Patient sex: M
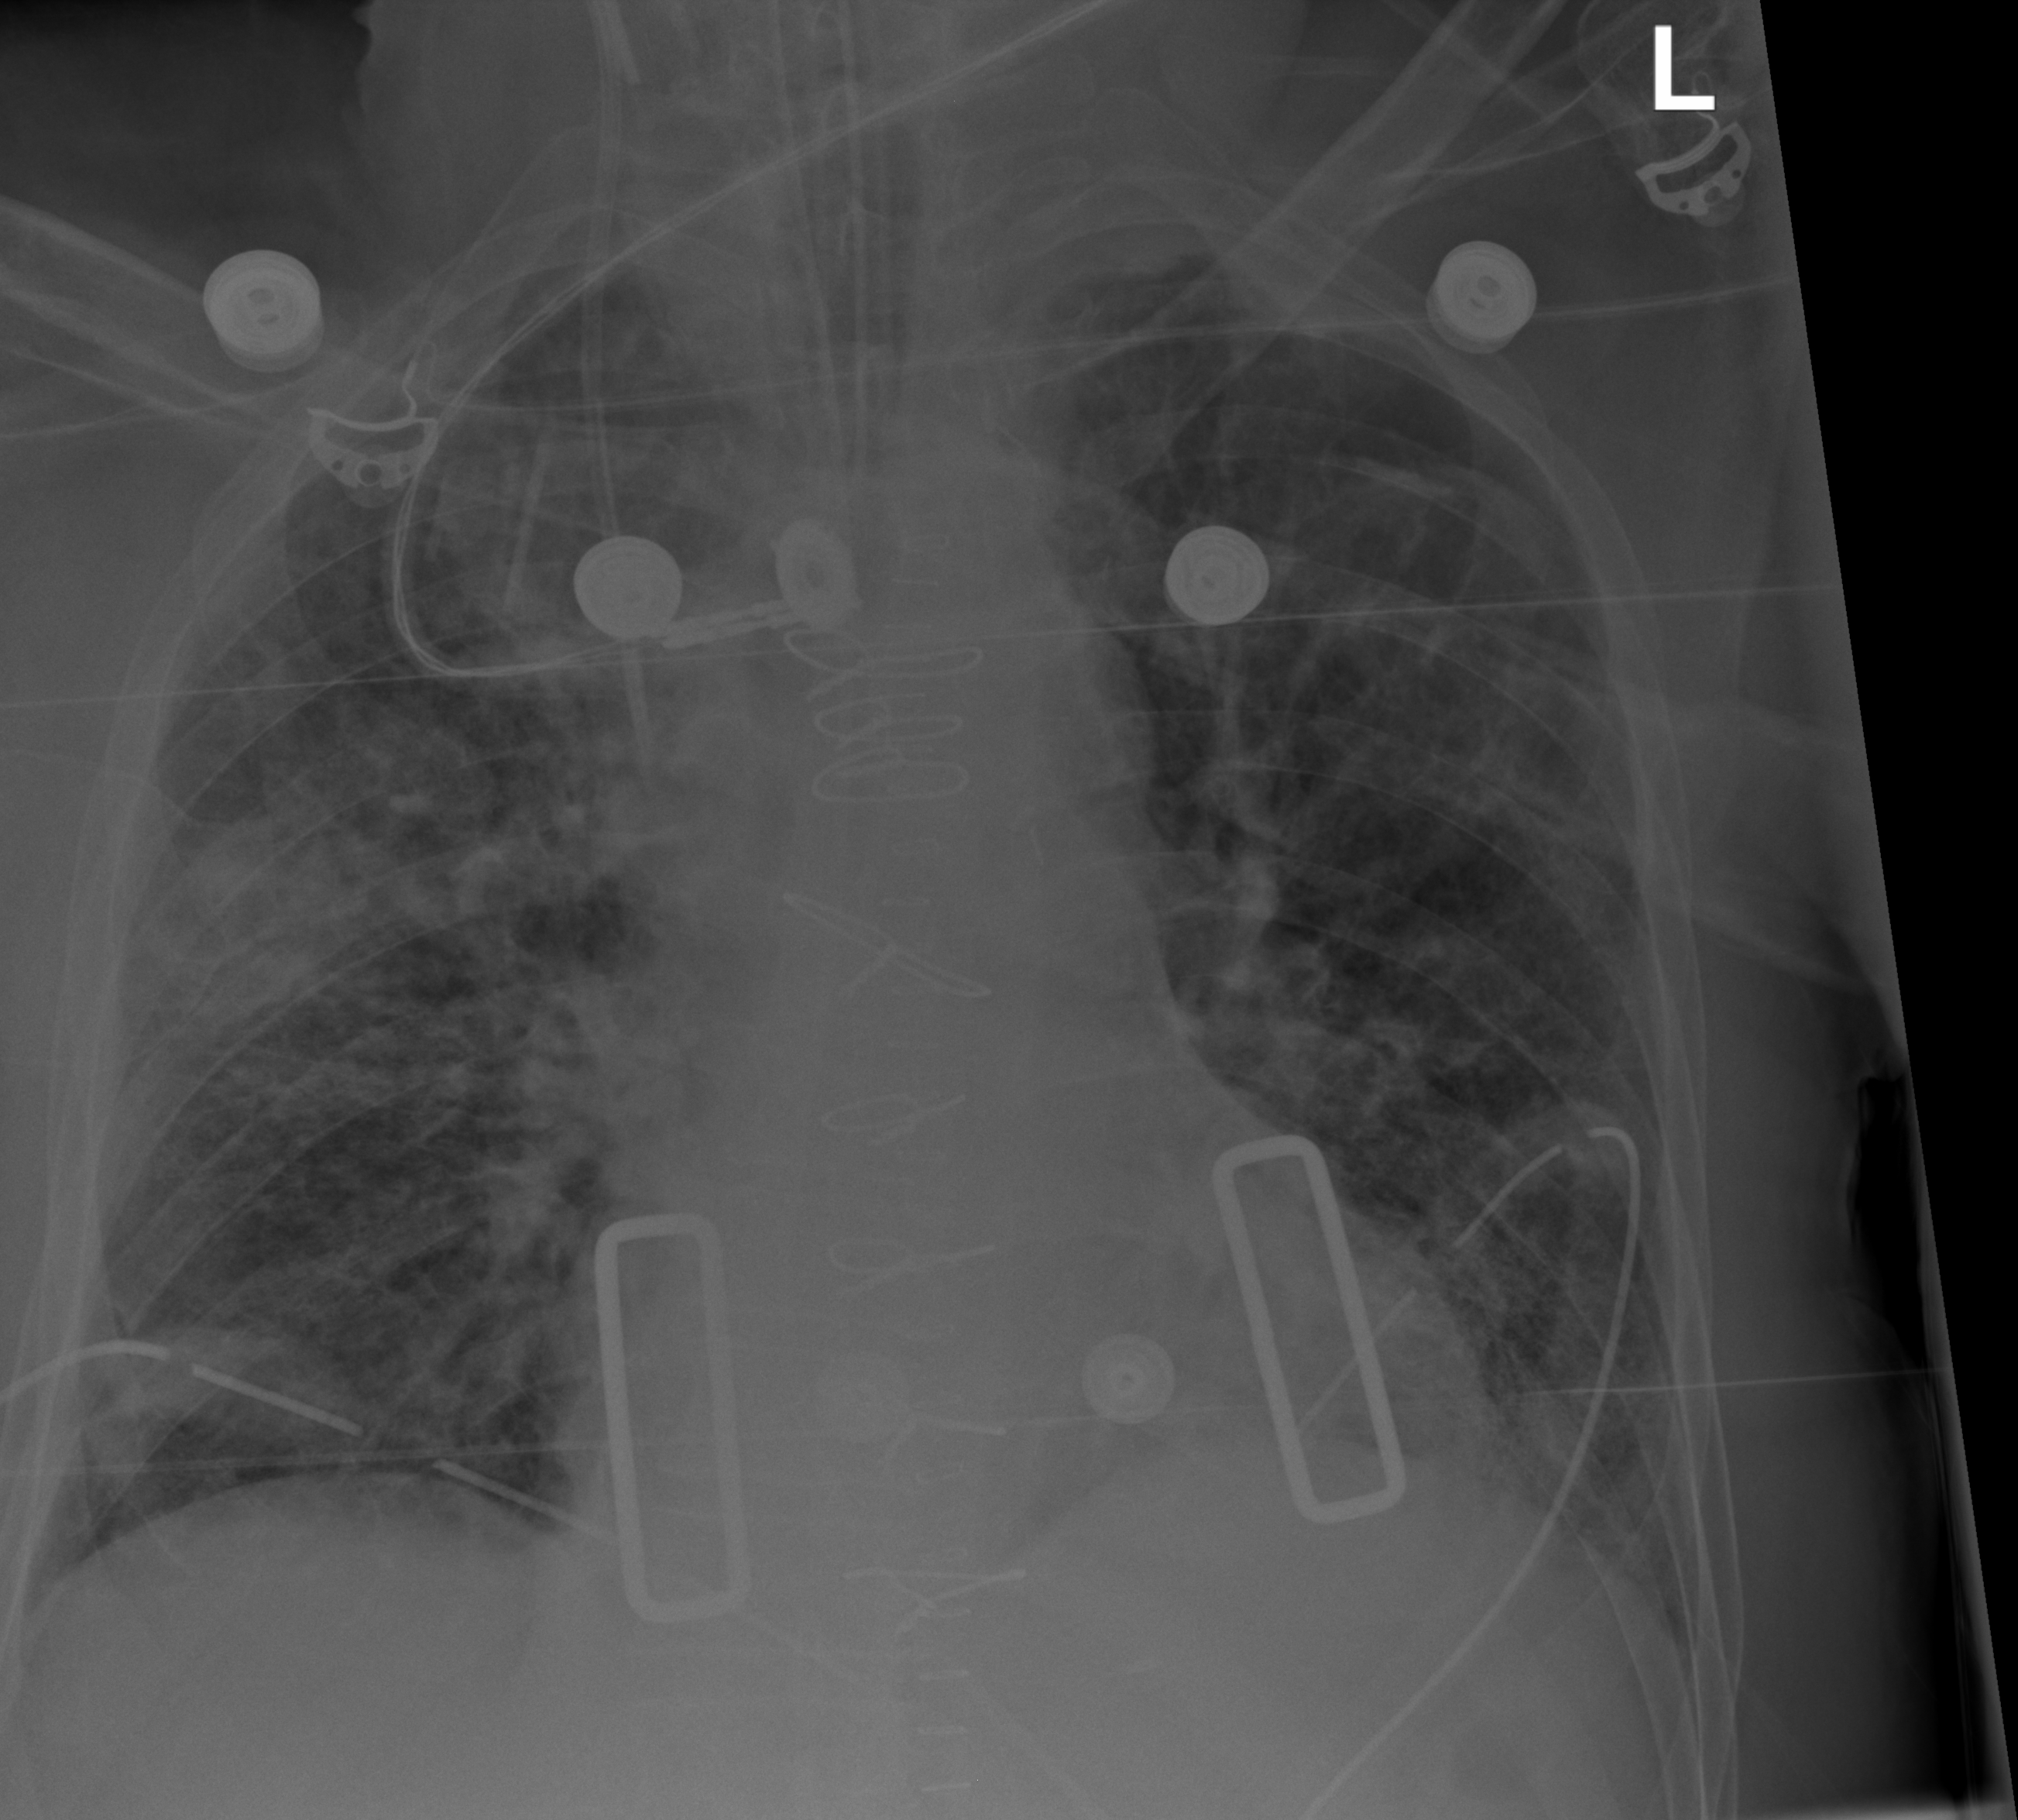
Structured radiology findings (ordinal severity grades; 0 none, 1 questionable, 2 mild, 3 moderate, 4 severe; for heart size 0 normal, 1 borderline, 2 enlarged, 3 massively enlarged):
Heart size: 2
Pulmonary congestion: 2
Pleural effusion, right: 0
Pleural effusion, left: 0
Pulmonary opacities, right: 3
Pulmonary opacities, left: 3
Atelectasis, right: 3
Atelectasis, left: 2